Interaction volume radius: 5 \u00c5
Interaction volume height: 20 \u00c5
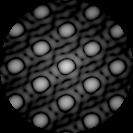
Disorder parameter: 0.04164